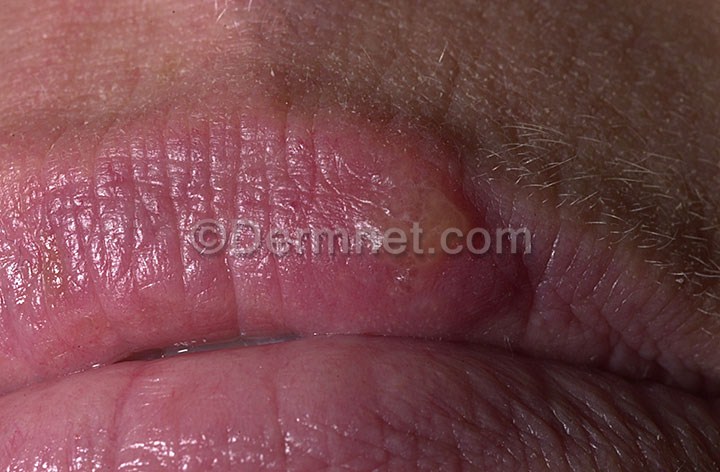
Disease: Warts Molluscum and other Viral Infections